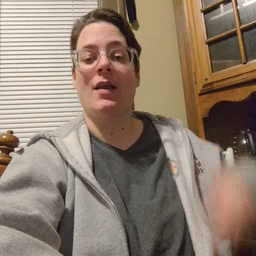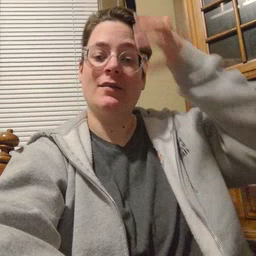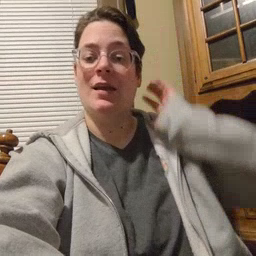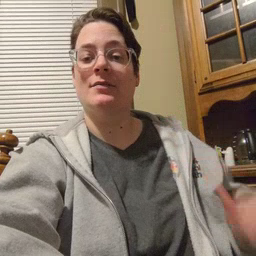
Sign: lion